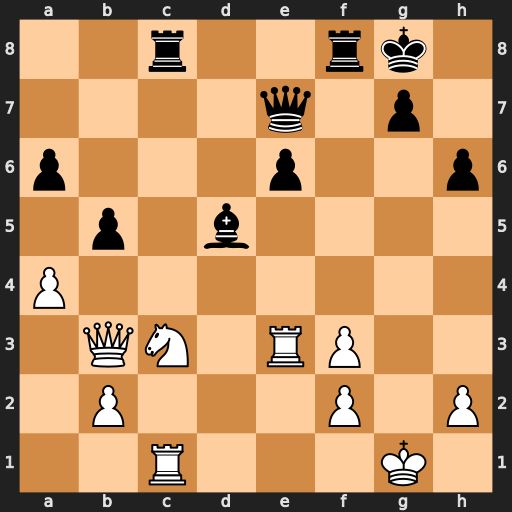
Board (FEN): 2r2rk1/4q1p1/p3p2p/1p1b4/P7/1QN1RP2/1P3P1P/2R3K1
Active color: w
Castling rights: -
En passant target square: -
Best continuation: Qxd5 exd5 Rxe7